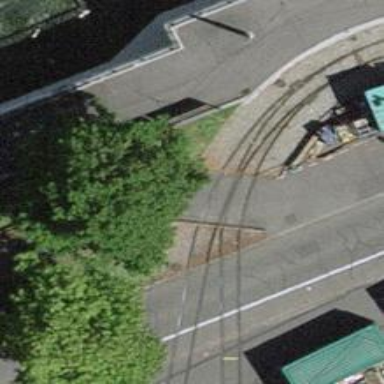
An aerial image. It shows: Railway crossing.